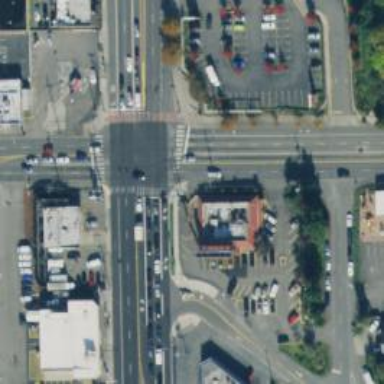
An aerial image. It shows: Intersection with primary highway and separate sidewalk. The surface is asphalt.